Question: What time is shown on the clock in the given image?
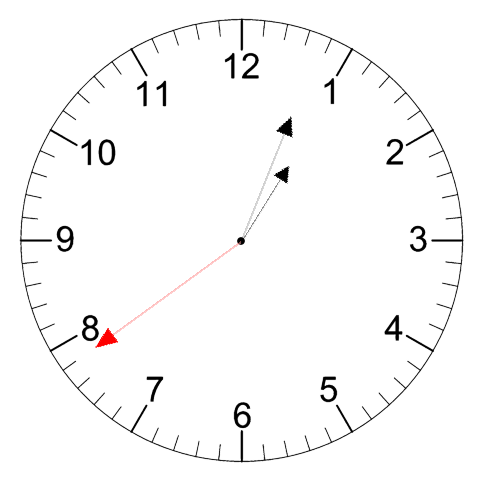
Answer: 01:03:39